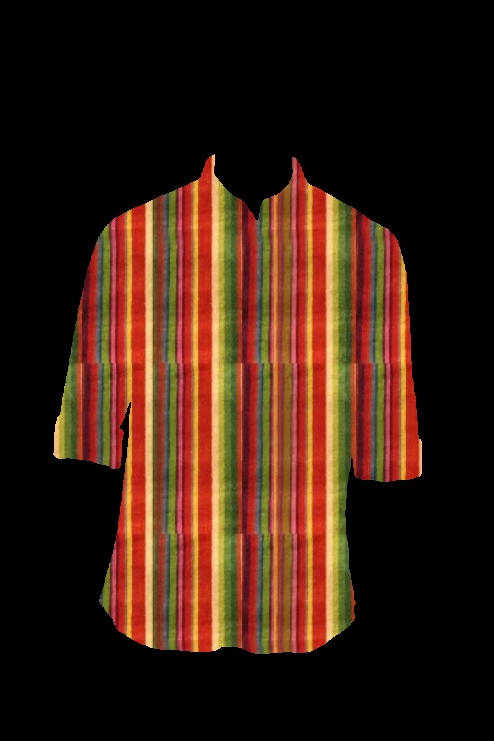
multi stripe tee